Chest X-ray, AP view. Patient: 31 years old, sex M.
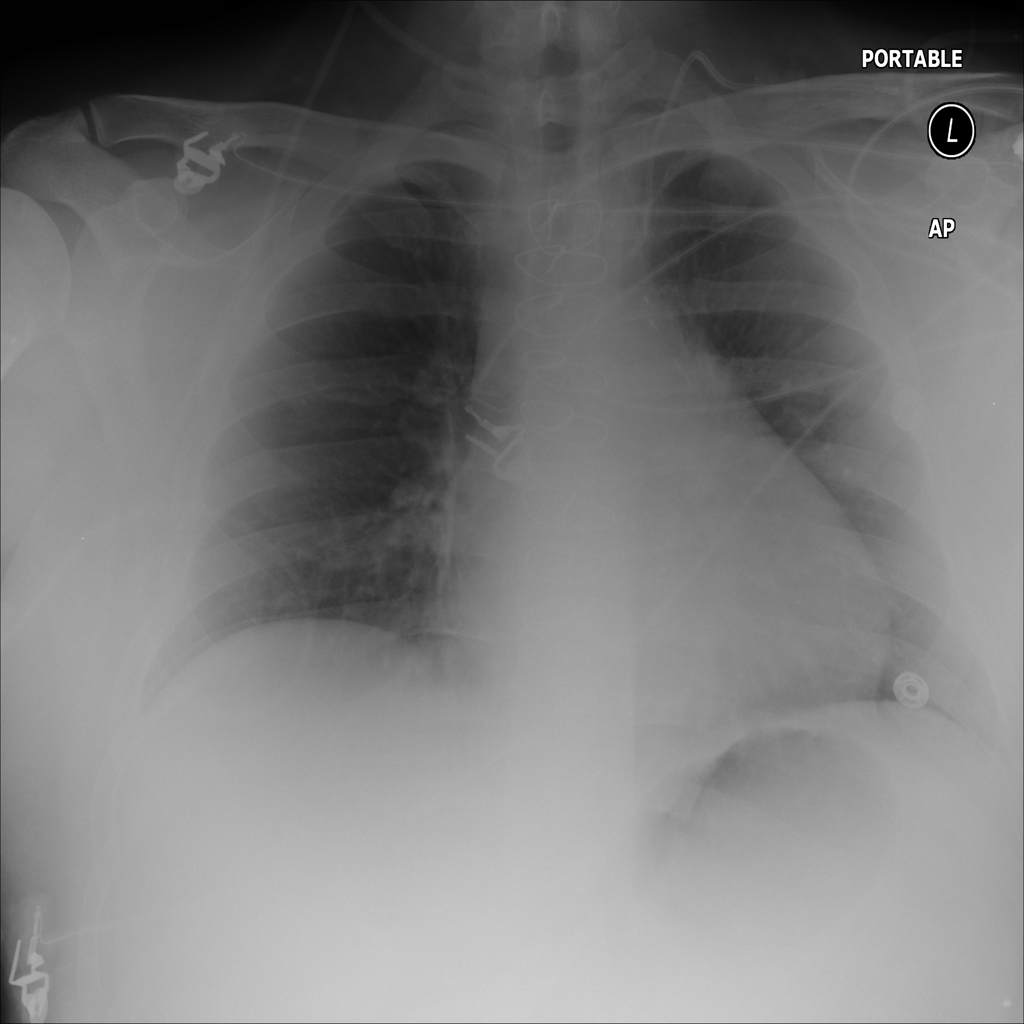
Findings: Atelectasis